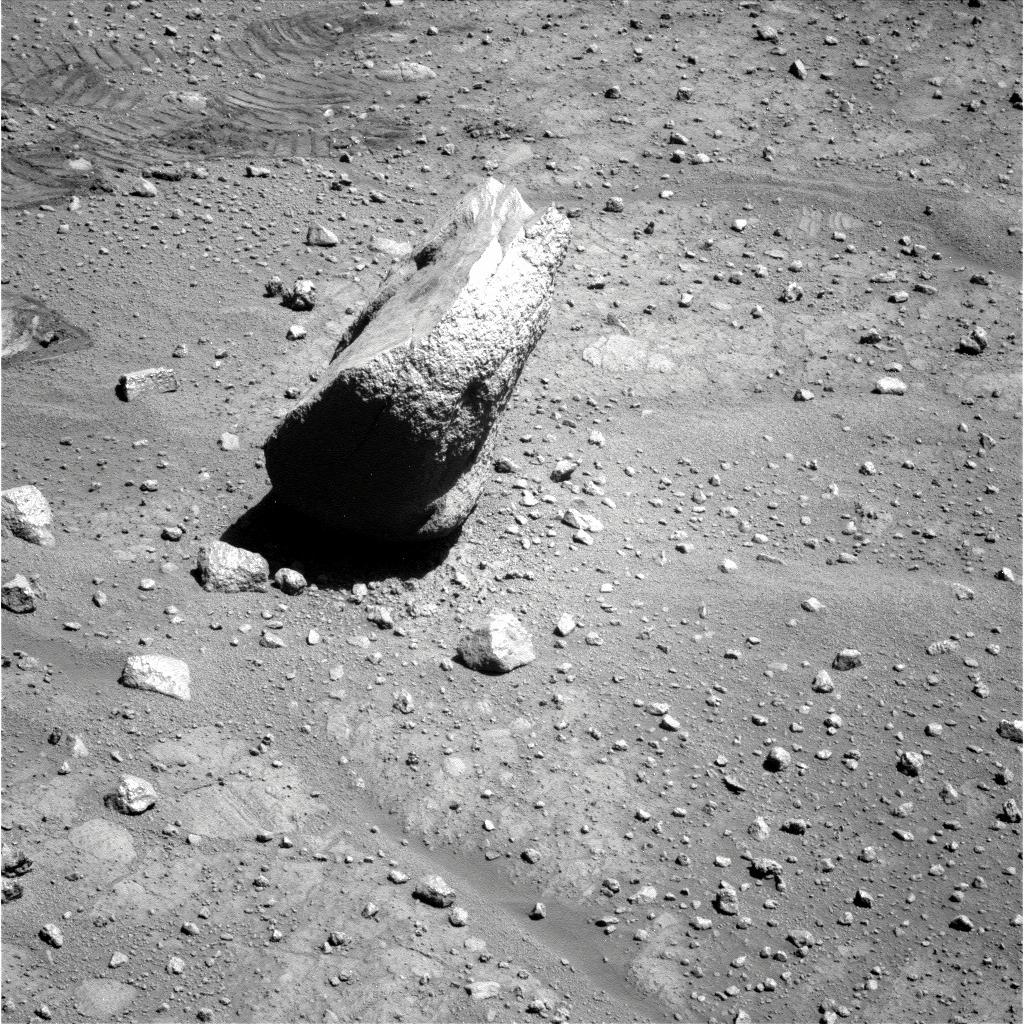
Terrain classes present: Bedrock, Gravel / Sand / Soil, Rock, Shadow, Track